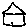
Label: house